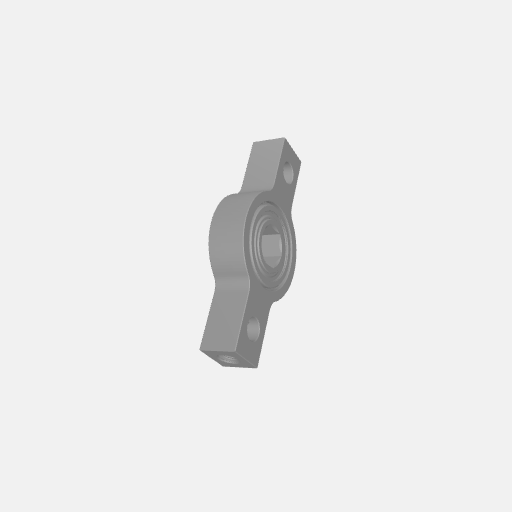
Part: Side2Post1PillowBlock8RID